Interaction volume radius: 5 \u00c5
Interaction volume height: 25 \u00c5
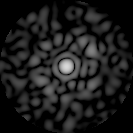
Disorder parameter: 0.8674